Question: Jmeter :
I am having a JSON from which I have to fetch value of "ci".
I am using the following RegEx : ci:\s*(.*?)" and getting the following result RegEx tester:
Match count: 1
Match<URL>[0]=ci: 434547"
Match<URL>=434547
Issue is Match<URL>[0] is having spaces because of which while running the load test it says
: Server Error - Could not convert JSON to Object
Need help is correcting this RegEx.
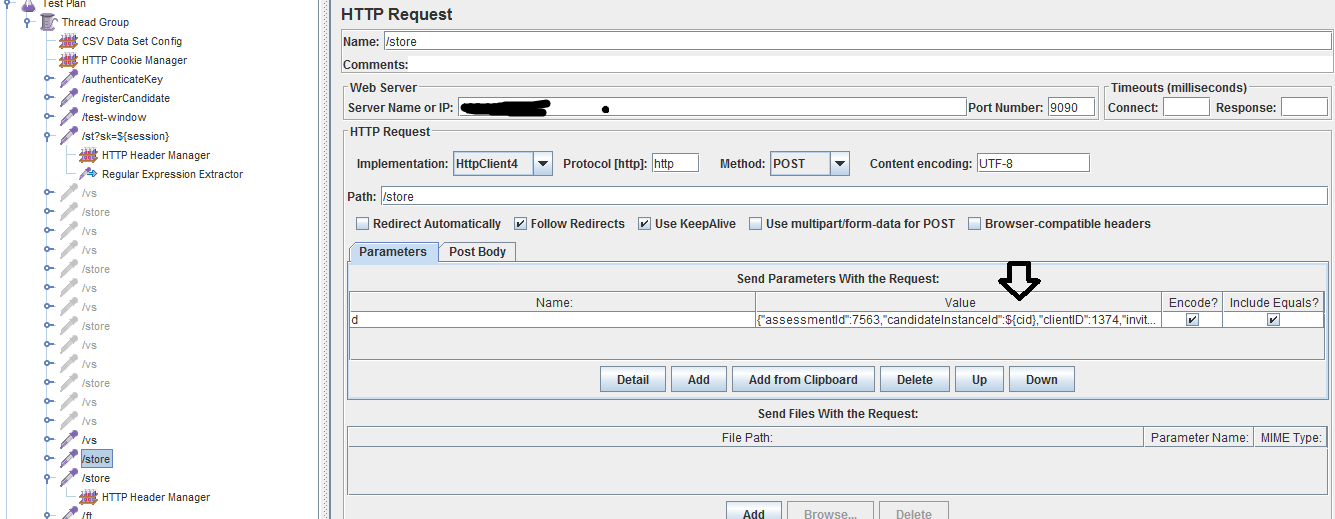
Answer: Basically, your RegEx is fine. This is the way I would look for it too, the first group would give you '434613', which is the value you are looking for. As I don't know that piece of software you are using, I have no idea why using just that match doesn't work.
Here is an idea to work around that: if the value will always be the only numeric value in the string, you could simplify the RegEx to:
'''
\d+
'''
This will give you a numeric value that is at least 1 digit long. If there are other numeric values in the string though, but these have different lengths, try this:
'''
\d{m,n} --> between m and n digits long
\d{n,} --> at least n digits long
\d{0,n} --> not more than n digits long
'''
This is not as secure / reliable as the original RegEx (since it assumes some certain conditions), but it might work in your case, because you don't have to look for groups but just use the whole matched text. Tell me if it helped!